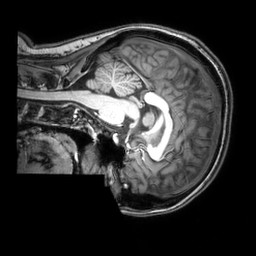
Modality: T1w
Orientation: sagittal
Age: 23
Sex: female
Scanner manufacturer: philips
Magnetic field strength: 3 T
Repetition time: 0.008081 s
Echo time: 0.003707 s